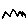
Label: zigzag